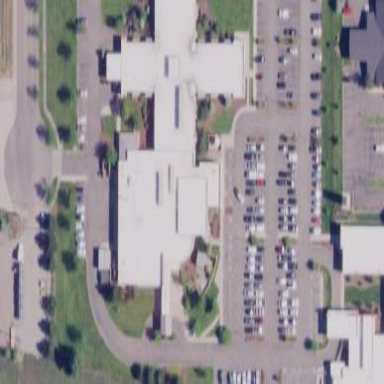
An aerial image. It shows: Hospital building.